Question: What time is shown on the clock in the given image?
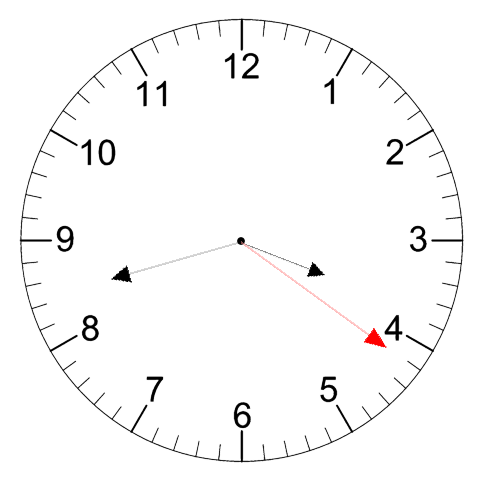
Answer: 03:42:21